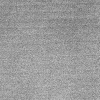
Atmospheric dust classification: dusty